Interaction volume radius: 5 \u00c5
Interaction volume height: 40 \u00c5
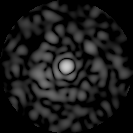
Disorder parameter: 0.847